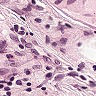
Metastatic tissue present: no